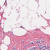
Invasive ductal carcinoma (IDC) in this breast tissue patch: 0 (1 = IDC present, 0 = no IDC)